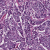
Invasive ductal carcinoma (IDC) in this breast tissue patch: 1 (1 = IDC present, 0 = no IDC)